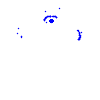
Particle: pion